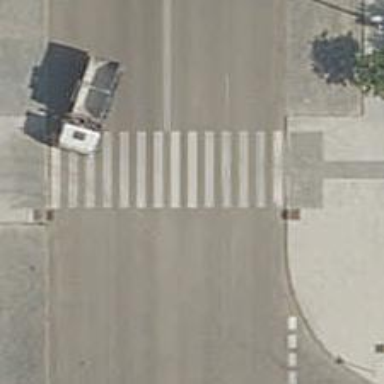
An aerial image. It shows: Uncontrolled road crossing.